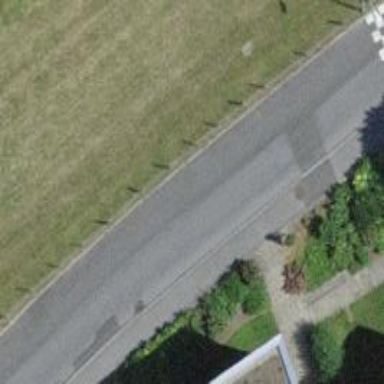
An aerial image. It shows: Unclassified road with asphalt surface.